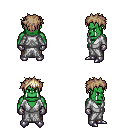
a pixel art fantasy rpg character, male body template, orc, green skin, white robe, robe skirt, white blonde bedhead hairstyle, metal gloves, metal boots, four views (front, back, left, right), 2x2 character sprite sheet, small pixel art, hard edges, no anti-aliasing